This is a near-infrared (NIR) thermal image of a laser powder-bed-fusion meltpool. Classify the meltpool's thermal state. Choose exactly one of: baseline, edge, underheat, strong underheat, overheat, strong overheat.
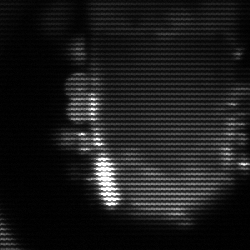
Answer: baseline